Question: I used the glfw callback function to move the camera with the mouse.
mouse callback function is:
'''
void mouse_callback(GLFWwindow *window, double xposIn, double yposIn)
{
if (is_pressed)
{
camera.ProcessMouseMovement((static_cast<float>(yposIn) - prev_mouse.y) / 3.6f, (static_cast<float>(xposIn) - prev_mouse.x) / 3.6f);
prev_mouse.x = xposIn;
prev_mouse.y = yposIn;
}
cur_mouse.x = xposIn;
cur_mouse.y = yposIn;
}
void mouse_btn_callback(GLFWwindow *window, int button, int action, int mods)
{
if (button == GLFW_MOUSE_BUTTON_LEFT && action == GLFW_PRESS)
{
prev_mouse.x = cur_mouse.x;
prev_mouse.y = cur_mouse.y;
is_pressed = true;
}
else
{
is_pressed = false;
}
}
'''
However, in this case, the camera will move even when operated in other imgui windows as shown below.

I don't know how to handle this.
Should I put this logic between begin and end of IMGUI, using something like 'ImGui::IsWindowHovered()'?
like this:
'''
ImGui::Begin("scene");
{
if(ImGui::IsWindowHovered())
{
//camera setting
}
}
ImGui::End()
'''
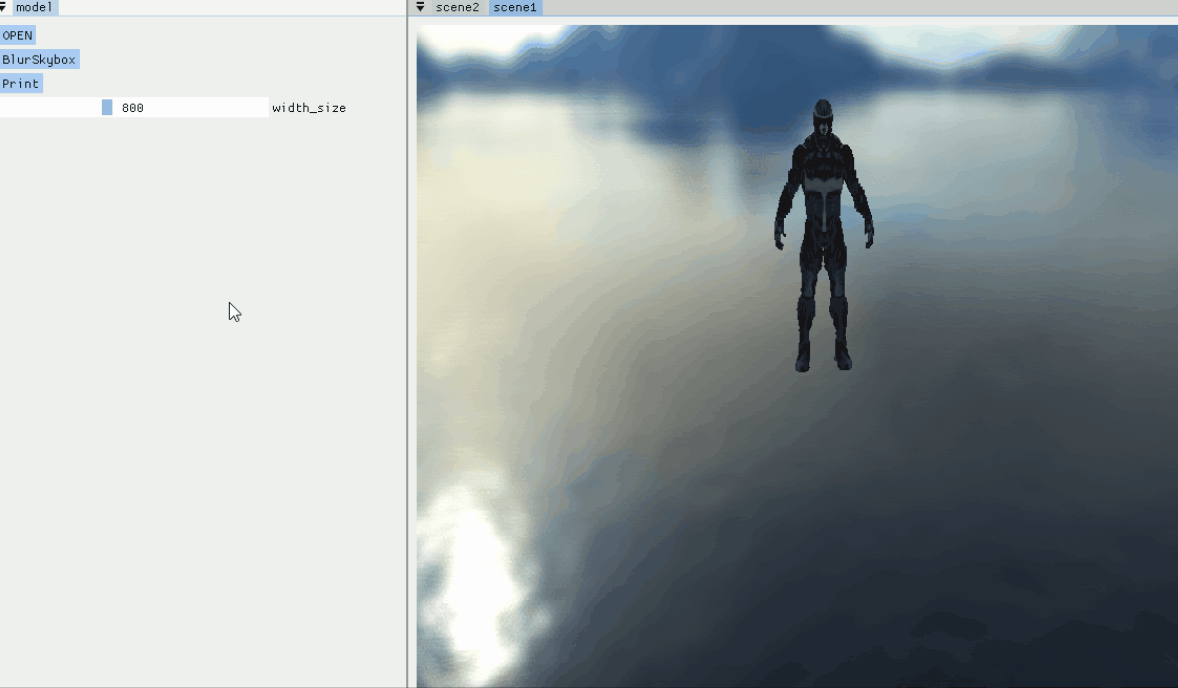
Answer: Answer above are wrong.
This is answered in the Dear ImGui FAQ:
<URL>
TL;DR check the io.WantCaptureMouse flag for mouse.